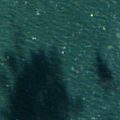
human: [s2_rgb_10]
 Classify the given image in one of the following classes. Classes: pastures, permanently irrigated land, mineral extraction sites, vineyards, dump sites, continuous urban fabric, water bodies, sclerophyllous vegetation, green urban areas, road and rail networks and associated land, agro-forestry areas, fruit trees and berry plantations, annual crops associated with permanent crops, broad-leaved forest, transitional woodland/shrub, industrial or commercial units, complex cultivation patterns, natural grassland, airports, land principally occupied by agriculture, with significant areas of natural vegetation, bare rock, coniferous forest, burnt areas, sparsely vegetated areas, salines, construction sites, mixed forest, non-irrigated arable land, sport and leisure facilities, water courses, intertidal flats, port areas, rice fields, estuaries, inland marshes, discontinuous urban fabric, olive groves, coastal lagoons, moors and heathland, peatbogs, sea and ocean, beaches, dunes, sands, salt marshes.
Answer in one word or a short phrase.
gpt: sea and ocean